Question: I'm trying to get the <URL> to work with my mvc application but there seems to be a problem somewhere ,,
## My Code :
'''
<input type="text" id="MajorsIds" name="MajorsIds" />
<script type="text/javascript">
$(document).ready(function () {
$("#MajorsIds").tokenInput("/AjaxAPI/Major/GetMajors"
, {
prePopulate: [
{ "id": 501, "name": "Test 1" },
{ "id": 502, "name": "Test 2" },
{ "id": 503, "name": "Test 3" }
]
});
});
</script>
'''
'''
public ActionResult GetMajors(string q)
{
var majors = _majorService.GetAllMajors()
.Where(m=> m.Department.ToLower().Contains(q.ToLower()))
.Select(m => new {id = m.Id, name = m.Department});
return Json(majors,"text/html",JsonRequestBehavior.AllowGet);
}
'''
When I type "a" for example in the search input a request is sent to the server and the data is retrieved however the retrieved data is not displayed ,,, instead the "searching ..." message is frozen.

'''
HTTP/1.1 200 OK
Server: ASP.NET Development Server/10.0.0.0
Date: Tue, 26 Apr 2011 00:18:48 GMT
X-AspNet-Version: 4.0.30319
X-AspNetMvc-Version: 3.0
Cache-Control: private
Content-Type: text/html; charset=utf-8
Content-Length: 24
Connection: Close
'''
'''
GET /AjaxAPI/Major/GetMajors?q=a HTTP/1.1
Host: localhost:5000
User-Agent: Mozilla/5.0 (Windows NT 6.1; WOW64; rv:2.0) Gecko/20100101 Firefox/4.0
Accept: */*
Accept-Language: en-us,en;q=0.5
Accept-Encoding: gzip, deflate
Accept-Charset: ISO-8859-1,utf-8;q=0.7,*;q=0.7
Keep-Alive: 115
Connection: keep-alive
X-Requested-With: XMLHttpRequest
Referer: http://localhost:5000/Home/GettingStarted
'''
the returned json in the page output is :
'''
[{"id":1,"name":"ACCT"},{"id":3,"name":"AE"},{"id":4,"name":"ARC"}, {"id":5,"name":"ARE"},{"id":20,"name":"MATH"},{"id":21,"name":"STAT"}]
'''
I really don't know what's the problem ,,, or how to fix it ,,, my json response is valid and the results should be displayed but for some reason it's not working ,,,
---
When I tried the provided demo which calls an external link in my server it worked just fine ,,, however some additional parameters are being sent in the request with the demo code.
## Demo Code :
'''
<input type="text" id="demo-input" name="blah" />
<script type="text/javascript">
$(document).ready(function() {
$("#demo-input").tokenInput("http://shell.loopj.com/tokeninput/tvshows.php");
});
</script>
'''
Response Headers
'''
HTTP/1.1 200 OK
Server: nginx/0.6.32
Date: Mon, 25 Apr 2011 22:53:34 GMT
Content-Type: text/html
X-Powered-By: PHP/5.3.3-1ubuntu9.1
Via: 1.1 cache4.ruh
Age: 0
Transfer-Encoding: chunked
Proxy-Connection: Keep-Alive
Connection: Keep-Alive
Content-Encoding: gzip
'''
'''
GET http://shell.loopj.com/tokeninput/tvshows.php?callback=jQuery151008570635266447713_1303770077700&q=a&_=1303771352965 HTTP/1.1
Host: shell.loopj.com
User-Agent: Mozilla/5.0 (Windows NT 6.1; WOW64; rv:2.0) Gecko/20100101 Firefox/4.0
Accept: */*
Accept-Language: en-us,en;q=0.5
Accept-Encoding: gzip, deflate
Accept-Charset: ISO-8859-1,utf-8;q=0.7,*;q=0.7
Keep-Alive: 115
Proxy-Connection: keep-alive
Cookie: __utma=719<PHONE>.<PHONE>.<PHONE>.<PHONE>.5; __utmz=719<PHONE>9.1.1.utmcsr=(direct)|utmccn=(direct)|utmcmd=(none); __utmc=71995406
'''
if I directly display the content of the link <URL> ,,, I get the flowing result :
'''
[{"id":"978","name":"cha$e"},{"id":"1530","name":"The Life and Times of Tim"},{"id":"1210","name":"Kenny vs. Spenny"},{"id":"1393","name":"Sex and the City"},{"id":"1394","name":"Shark"},{"id":"1395","name":"Shaun the Sheep"},{"id":"1398","name":"Side Order of Life"},{"id":"1397","name":"Shear Genius"},{"id":"1396","name":"Seinfeld"},{"id":"1399","name":"Sinchronicity"}]
'''
However ,,, using firebug the shown response is a little different :
'''
jQuery151008570635266447713_1303770077699([{"id":"978","name":"cha$e"},{"id":"1530","name":"The Life and Times of Tim"},{"id":"1706","name":"The Peter Serafinowicz Show"},{"id":"1389","name":"Sea Patrol"},{"id":"1390","name":"Secrets of a Small Town"},{"id":"1211","name":"Kitchen Nightmares"},{"id":"1212","name":"L.A.P.D.: Lekanopedio Attikis Police Department"},{"id":"1214","name":"Lab Rats (2008)"},{"id":"1215","name":"La Femme Nikita"},{"id":"1216","name":"L.A. Ink"}])
'''
notice that the response includes the extra "callback" and "_" parameters that was provided in the request ,,,
I really don't know where those came from but something strange is happening
---
can anyone please help me find the solution to this problem ?
Note : I tried to do it using POST but still it didn't work.
Also I tried to use the complete url : <URL> instead of just /AjaxAPI/Major/GetMajors ,,, same thing.
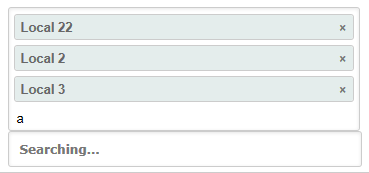
Answer: Ok ,,, I did the following and it worked :
In the plugin website it mentioned that the default settings for 'crossDomain' option is false , however when I checked the plugin the 'crossDoman' is not being assigned a default value ,,, so I just added 'crossDomain: false,' to the default settings array in the plugin and the problem was solved.
Now I don't know why it didn't work before when I did specify the options crossDomain to be false from the call ,,, I believe it's because of the caching.
Thanks for your help Hogan ,,, I didn't know that jsonp existed.